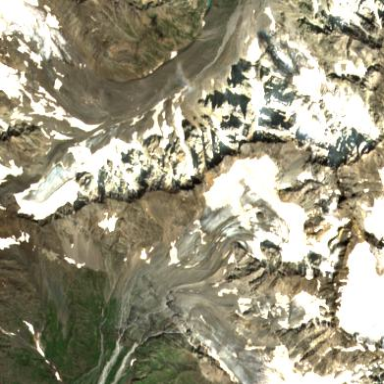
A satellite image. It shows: Majestic glacier in the distance.